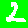
Digit: 2